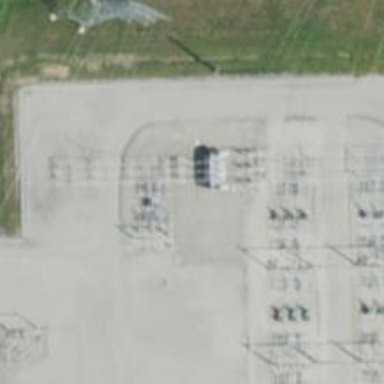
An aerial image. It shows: Switch used for power control.